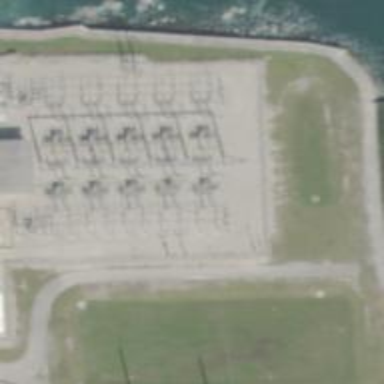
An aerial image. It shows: Switch used for power control.